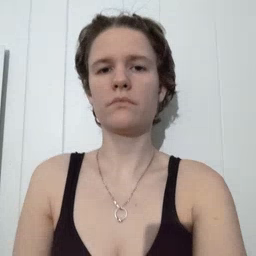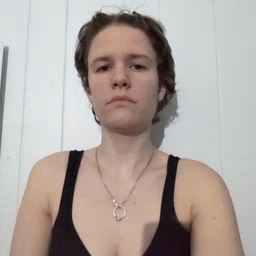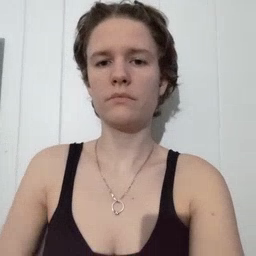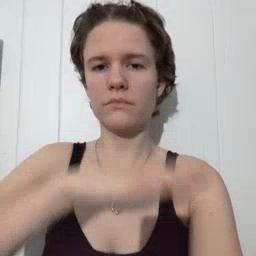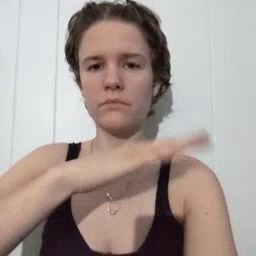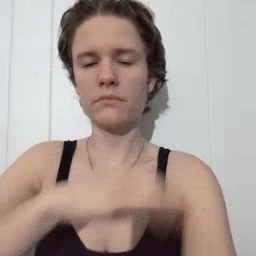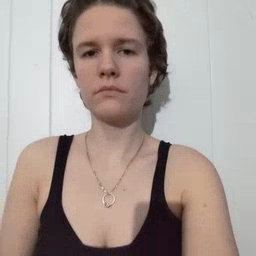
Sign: table